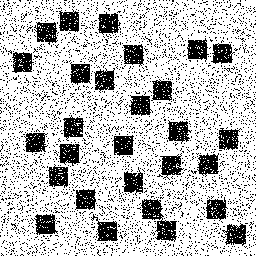
Squares: 28
Triangles: 0
Stars: 0
Total shapes: 28